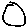
Label: circle